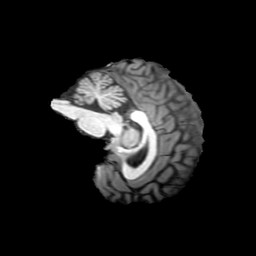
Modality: T1w
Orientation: sagittal
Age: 28
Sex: male
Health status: ill